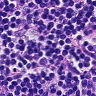
Metastatic tissue present: no